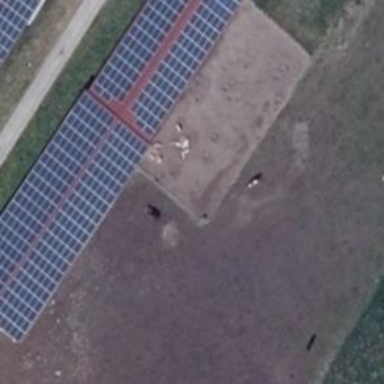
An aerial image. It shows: Building featuring small installation solar photovoltaic panel for electricity generation.